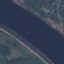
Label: River